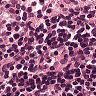
Metastatic tissue present: no